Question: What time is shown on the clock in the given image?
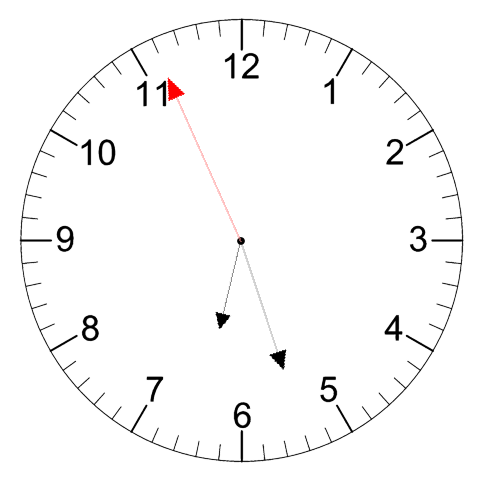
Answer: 06:26:56